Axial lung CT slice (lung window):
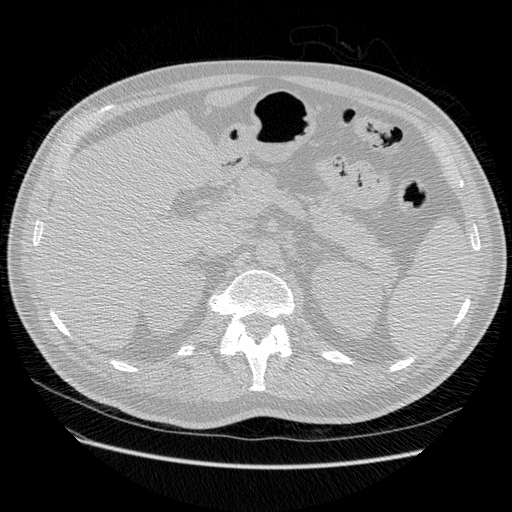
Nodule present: no